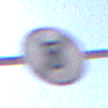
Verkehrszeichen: EndeGeschwindigkeit5
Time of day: MorningAfternoon
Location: Outdoor (Nature)
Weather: Clear
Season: NotSpecified
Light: Natural